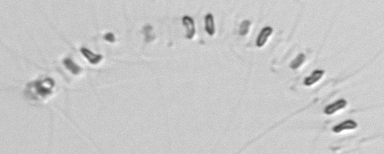
Label: Chaetoceros_socialis